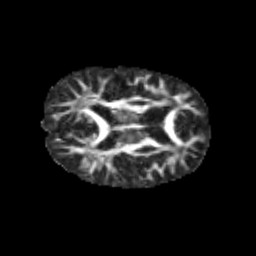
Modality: FA
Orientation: axial
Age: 11
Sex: male
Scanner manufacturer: siemens
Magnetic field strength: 3 T
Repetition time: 3.8 s
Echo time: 0.07 s